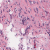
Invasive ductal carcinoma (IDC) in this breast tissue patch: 1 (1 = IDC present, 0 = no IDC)